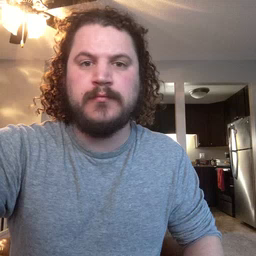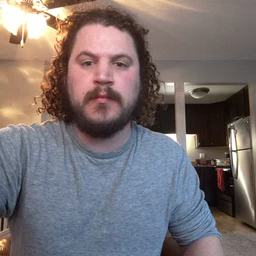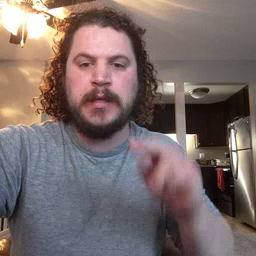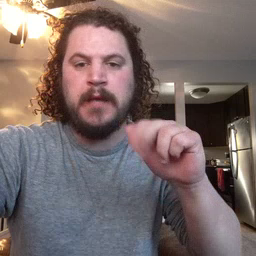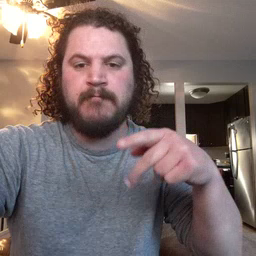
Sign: nap